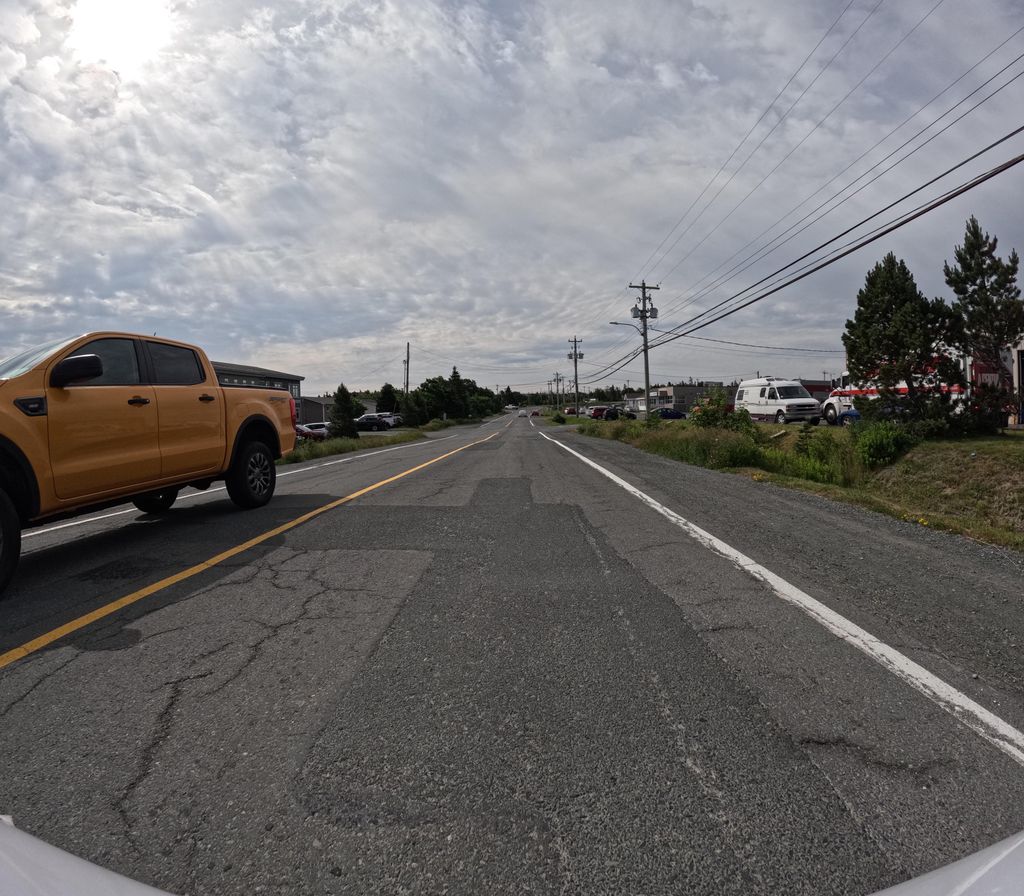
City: st_johns